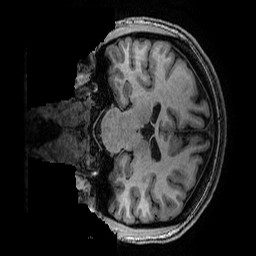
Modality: T1w
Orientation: coronal
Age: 16
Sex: female
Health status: ill
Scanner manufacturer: ge
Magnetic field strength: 3 T
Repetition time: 0.007664 s
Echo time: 0.00342 s